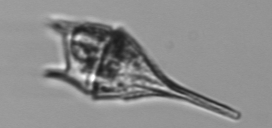
Label: Tripos_lineatus